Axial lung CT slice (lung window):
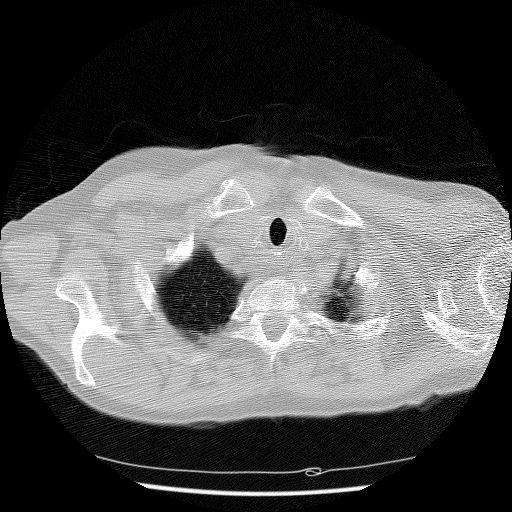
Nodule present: no